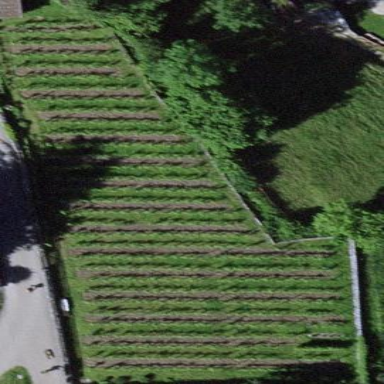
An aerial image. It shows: Vineyard with grape crops.